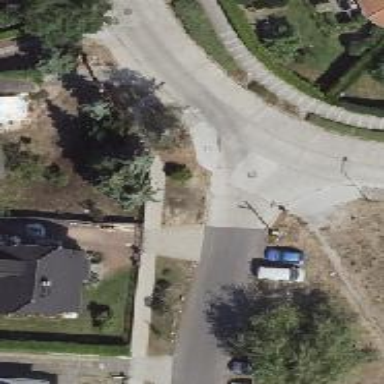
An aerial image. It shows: Residential road with asphalt surface.